Current action and preconditions to check: trajectory_clear

Your task: For each precondition in the list above, predict whether it will hold at this action.

Consider the current scene as observed from the mobile robot's camera, and analyze the predicted future states of all dynamic agents (e.g., people, animals, vehicles, or any moving entities) within the NEXT SECOND.

IMPORTANT: Only answer "very likely" if you are absolutely certain—based on strong, clear evidence—that a dynamic agent will violate the precondition in the predicted future state. Do NOT answer "very likely" for unlikely, ambiguous, or low-probability risks.

Ask yourself for each precondition: Is there a high probability, with clear and convincing evidence, that the predicted future states of any dynamic agent will interfere with the predicted future state of the currently executing action within the NEXT SECOND, causing that precondition to fail?

Assess the risk level based on these predictions. Use "likely" or "very likely" if motions create a clear risk of interference.

Use "neutral" or "improbable" if agents are nearby but their predicted paths are clearly diverging or non-conflicting.

Failure Risk Categories: "very improbable", "improbable", "neutral", "likely", "very likely"

Answer Format: Output ONLY the probability_of_failure value from these categories: "very improbable", "improbable", "neutral", "likely", "very likely"

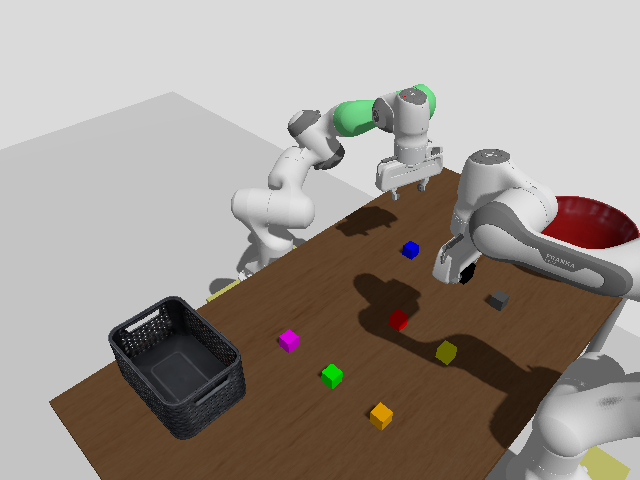

Answer: very improbable